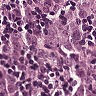
Metastatic tissue present: yes